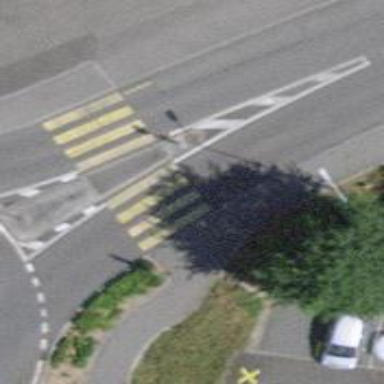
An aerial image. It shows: Kerb barrier.